Question: I'm playing with the webkit Audio API and I'm trying to create an Echo effect, to accomplish that I've connected a DelayNode with a GainNode in a loop (The output of one is the input of the other, and viceversa).

The effect works fine, but now I want to create an EchoNode Object that I can just plug-in and connect with the other AudioNode objects.
Something like:
'''
myEchoNode = new EchoNode();
myConvolverNode = context.createConvolver();
myConvolverNode.connect(myEchoNode);
'''
I think that I should make my EchoNode inherit from AudioNode, so that the connect function of every other AudioNode would work, but I don't know how to do that in Javascript with the web Audio API.
Can anyone give me a hint, or if you think that there is a better way to accomplish that I would greatly appreciate it.
Thanks
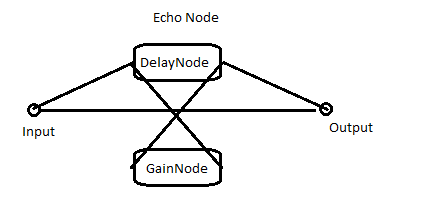
Answer: Have a look at this article I wrote, it might give you some ideas: <URL>.